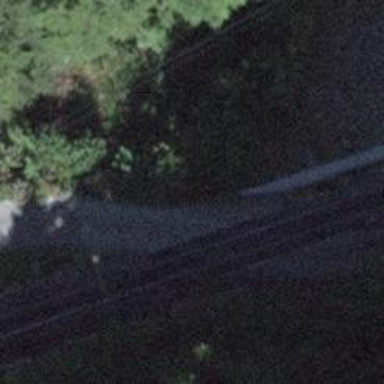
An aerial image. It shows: Level crossing along the railway.